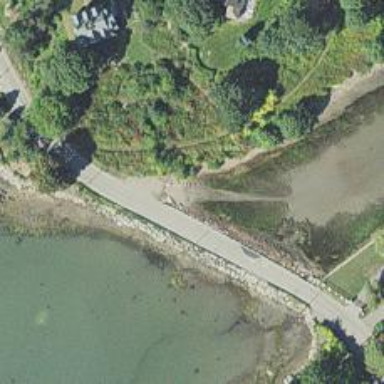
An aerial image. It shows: Slipway on leisure land.